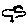
Label: bird